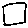
Label: square